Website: apple-inc
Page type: customer-info-address
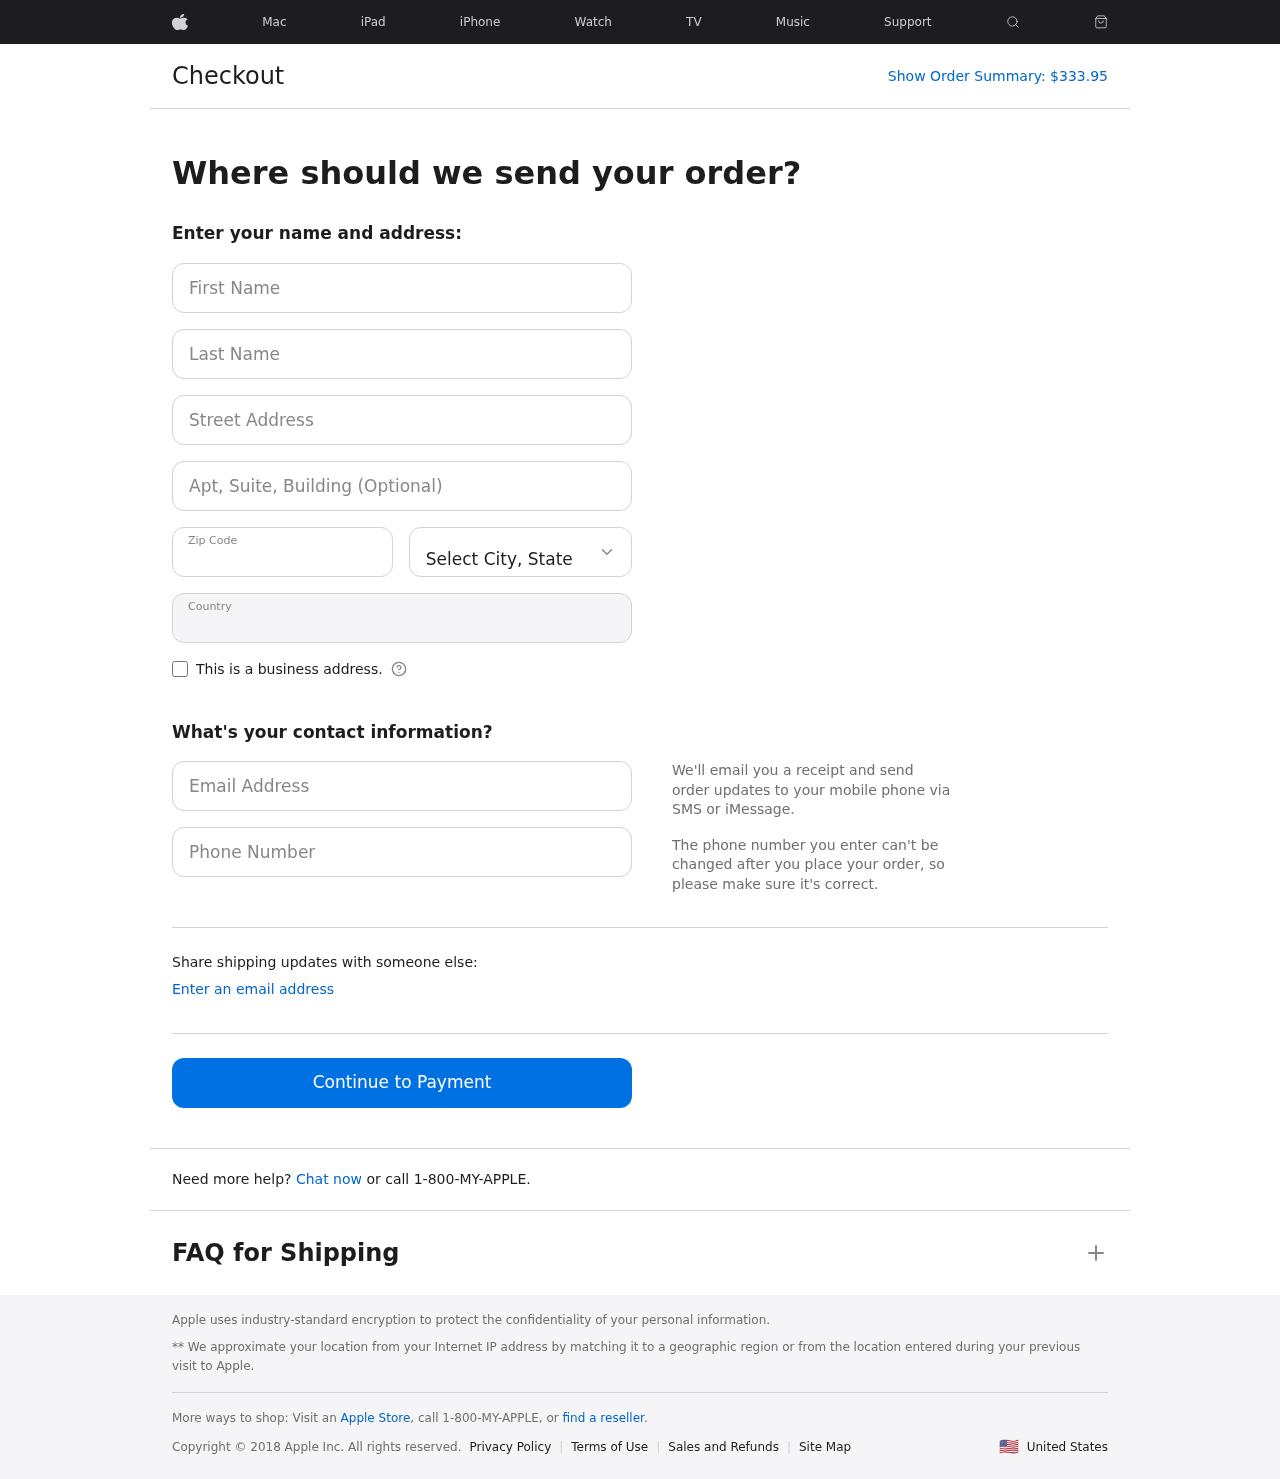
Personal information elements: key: PII_CITY_STATE
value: Santiagoville, MH
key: PII_COUNTRY
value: United States
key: PII_EMAIL
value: dillon.torres@hotmail.com
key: PII_FIRSTNAME
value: Dillon
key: PII_LASTNAME
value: Torres
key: PII_PHONE
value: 8977805160
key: PII_POSTCODE
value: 11725
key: PII_STREET
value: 54745 Rodriguez Extensions Apt. 557
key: PII_STREET2
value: Suite 039
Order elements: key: ORDER_TOTAL
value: $333.95